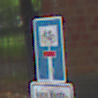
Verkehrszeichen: SackgasseRadverkehrDurchlaessig
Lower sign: HinweisGeaenderteVorfahrtVerkehrsfuehrungVerkehrsregelung3
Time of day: MorningAfternoon
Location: Outdoor (Urban)
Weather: Overcast
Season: NotSpecified
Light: Natural